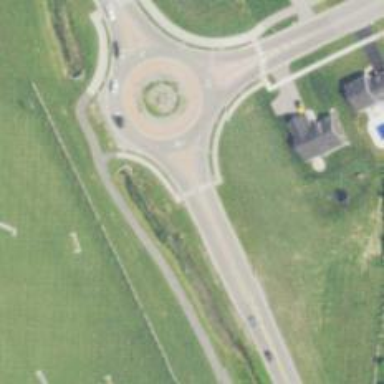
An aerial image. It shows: Marked crossing on footway.